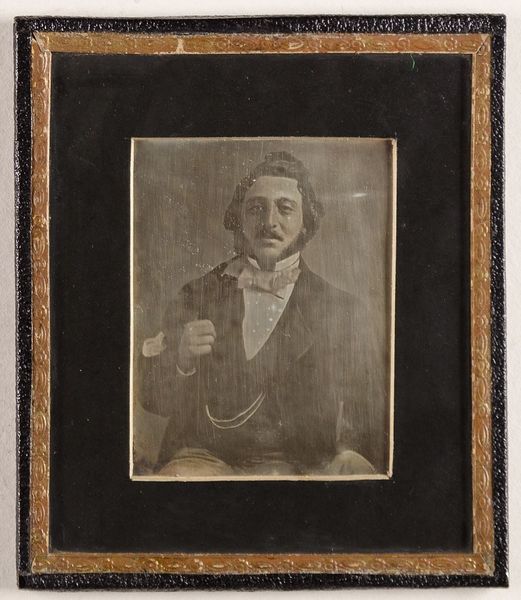
Titel: Unbekannter Mann
Standort: Hamburg
Institution: Museum für Kunst und Gewerbe Hamburg
Schlagwörter: mann, portrait, figur, foto, fotografie, photographie, photo, lichtbild, daguerreotypie, bildwerke, angewandte und bildende kunst, hessische systematik, porträt, porträtfotografie, porträtphotographie, hüftbild